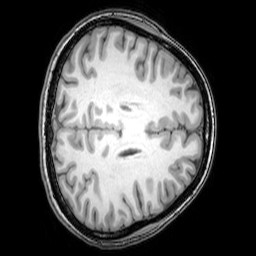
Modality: T1w
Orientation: axial
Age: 24
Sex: female
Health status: healthy
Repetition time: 0.081 s
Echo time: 0.037 s